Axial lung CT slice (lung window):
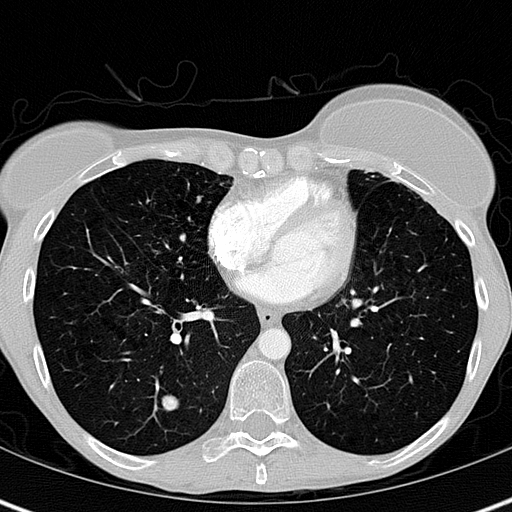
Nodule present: yes
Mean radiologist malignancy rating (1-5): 1